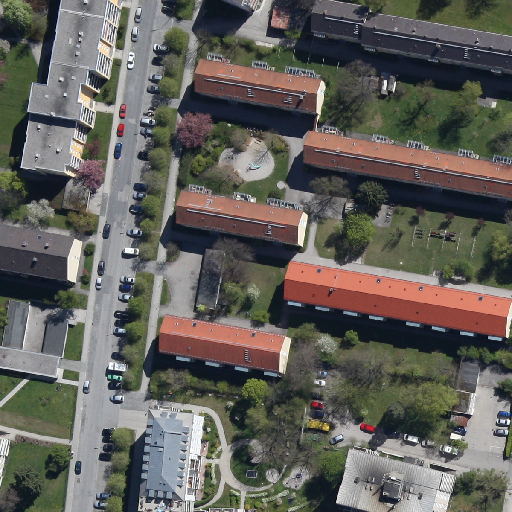
Referring expression: paved road